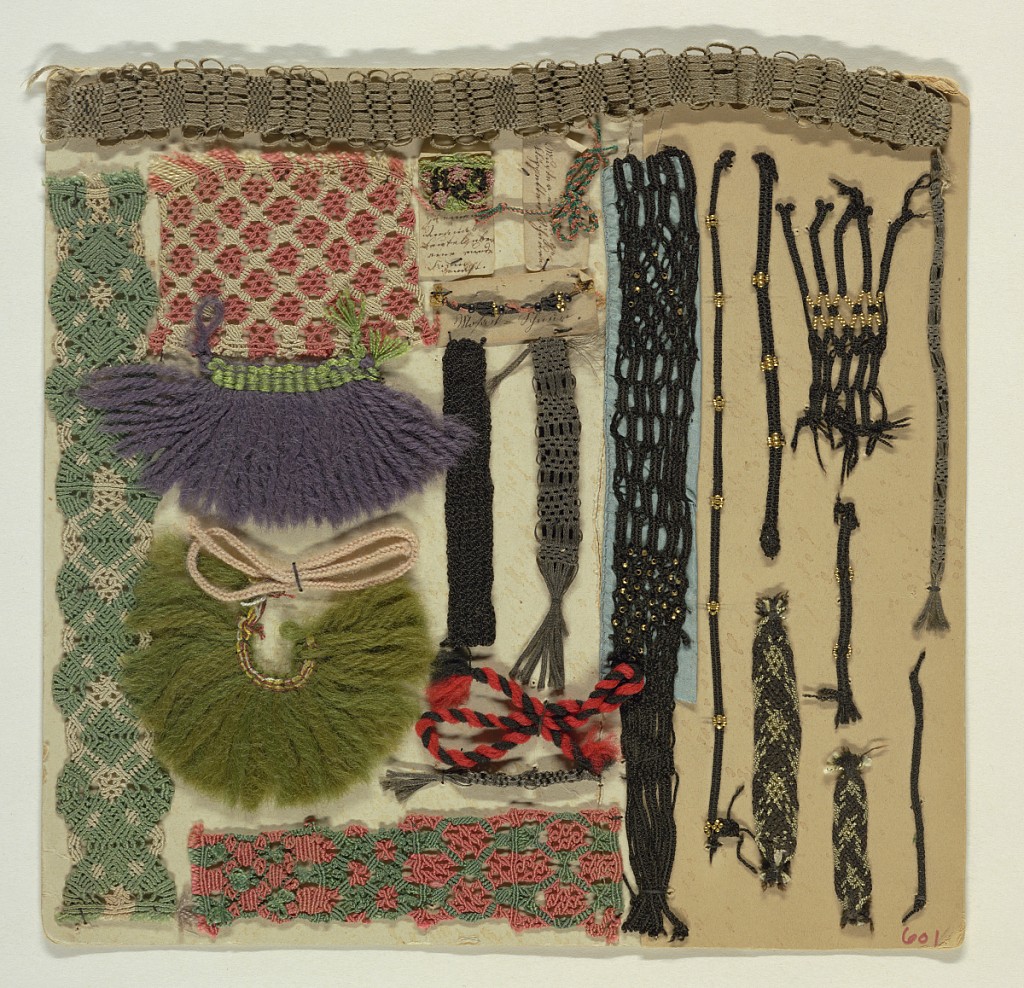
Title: Sample card of macramé
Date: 1850–1900
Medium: Technique: 1 cord made of twisted wool, 2 fringes made with a sewing technique, the rest made with knotting and braiding techniques.
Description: Twenty-three examples of cords. Trimmings and watch fobs sewn onto a cardboard card. Three examples are sewn to small pieces of paper with notes in German.